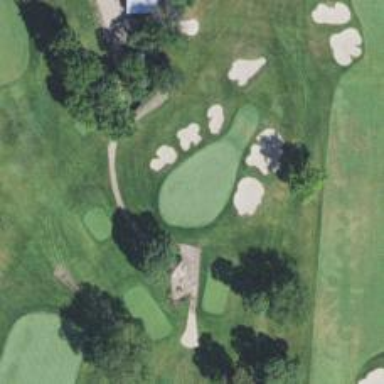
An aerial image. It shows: View of golf hole.